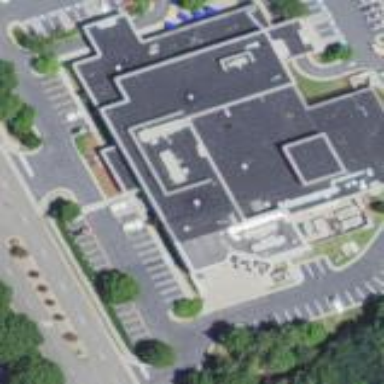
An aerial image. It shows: Hospital building.